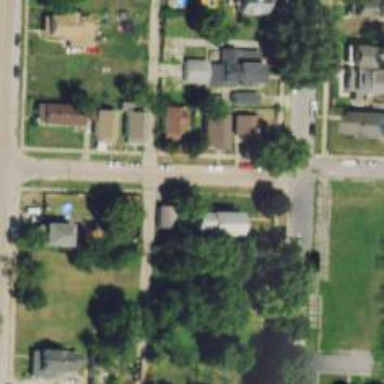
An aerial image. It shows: Alley classified as service road.